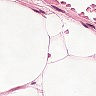
Metastatic tissue present: no